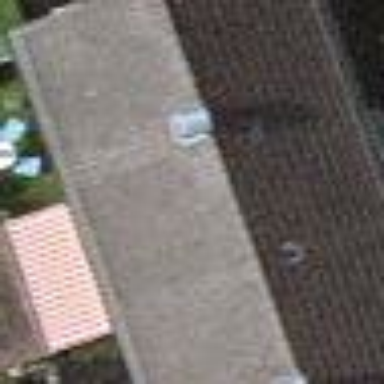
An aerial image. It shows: Gabled house with grey roof.